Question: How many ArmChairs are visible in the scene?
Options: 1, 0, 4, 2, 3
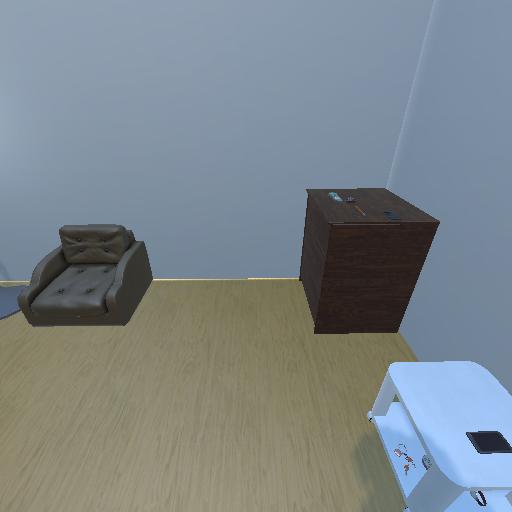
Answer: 1